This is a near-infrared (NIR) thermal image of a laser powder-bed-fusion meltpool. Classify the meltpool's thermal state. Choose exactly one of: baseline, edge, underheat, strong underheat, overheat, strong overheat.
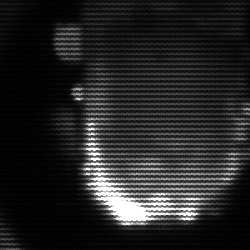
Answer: baseline